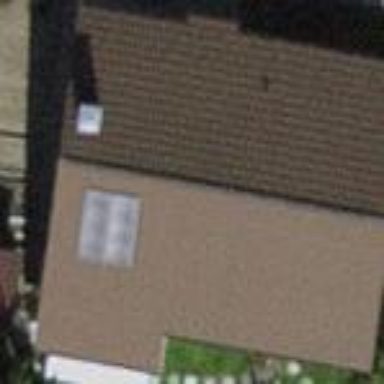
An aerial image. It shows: Building with tile roof.